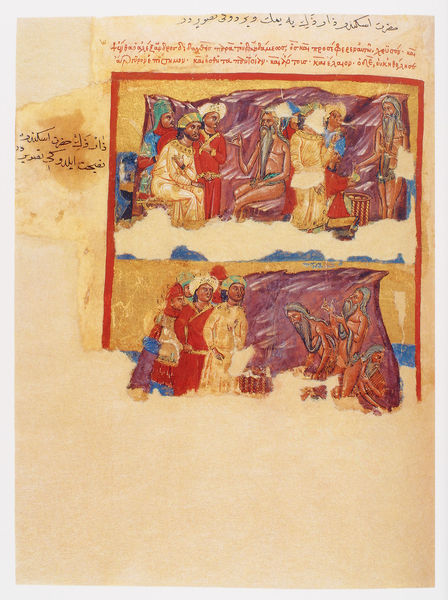
Titel: Der griechische Alexanderroman
Institution: Venedig, Hellenic Institute Codex Gr. 5
Schlagwörter: nackt, männer, schwarz, skizze, rot, bart, lang, rahmen, gewand, schrift, violett, buch, text, fragment, arabisch, mittelalter, turban, miniatur, handschrift, apostel, beschädigt, buchmalerei